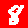
Digit: 8